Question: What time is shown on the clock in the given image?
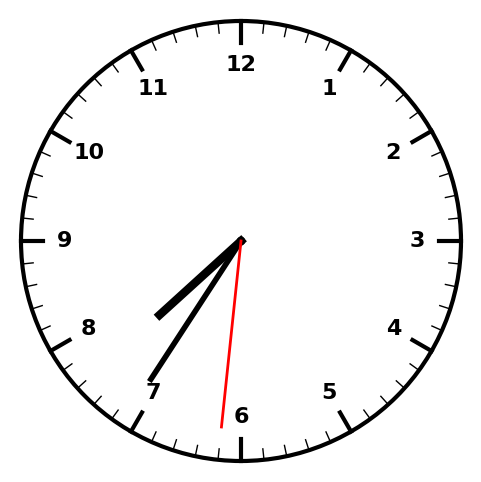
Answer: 07:35:31